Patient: sex F, age 60
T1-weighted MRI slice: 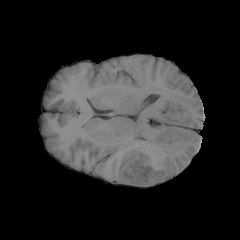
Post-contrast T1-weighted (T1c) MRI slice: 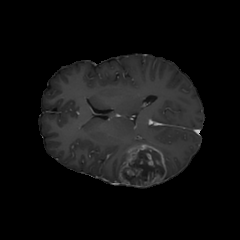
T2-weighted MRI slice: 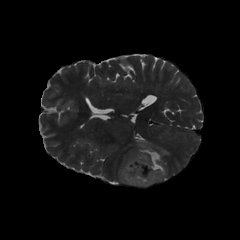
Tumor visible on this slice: yes
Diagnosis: Glioblastoma, IDH-wildtype
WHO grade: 4